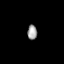
Tissue: prostate
Cell type: Myeloid cells
Senescence score: 0.3467
Nuclear area (px): 142
Mean DAPI intensity: 155.852